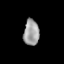
Tissue: lung
Cell type: Others
Senescence score: 0.1927
Nuclear area (px): 394
Mean DAPI intensity: 159.566